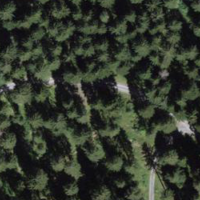
EUNIS habitat code: 43
Species observed at this site:
Andrena hattorfiana
Pteridium aquilinum
Xylota jakutorum
Epistrophe grossulariae